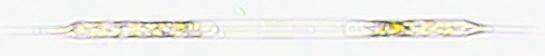
Label: Rhizosolenia